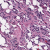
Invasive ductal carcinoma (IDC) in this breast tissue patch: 0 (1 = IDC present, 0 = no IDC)